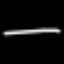
Label: line